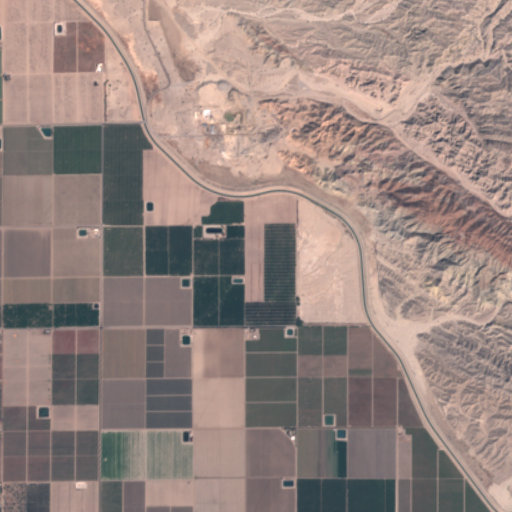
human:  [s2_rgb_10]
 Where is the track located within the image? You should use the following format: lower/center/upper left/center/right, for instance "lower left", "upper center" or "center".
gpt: There is no track in the image.